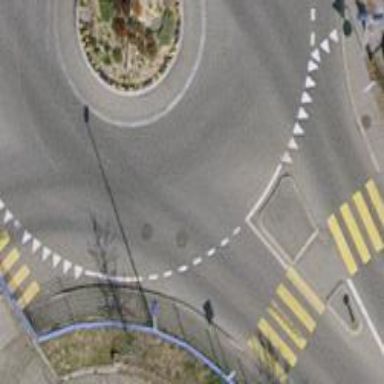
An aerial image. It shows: Tertiary road with asphalt surface leading to roundabout. There are no sidewalks along the road.